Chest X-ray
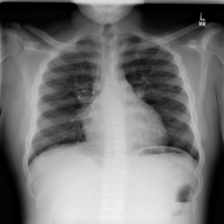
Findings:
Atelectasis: negative
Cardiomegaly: positive
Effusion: negative
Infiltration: positive
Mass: negative
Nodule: negative
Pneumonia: negative
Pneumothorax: negative
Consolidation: negative
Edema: negative
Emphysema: negative
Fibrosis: negative
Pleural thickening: negative
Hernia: negative